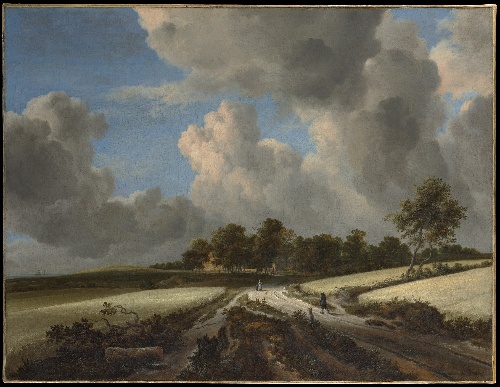
Title: Wheat Fields
Artist: Jacob van Ruisdael
Artist bio: Dutch, Haarlem 1628/29–1682 Amsterdam
Date: ca. 1670
Object type: Painting
Classification: Paintings
Medium: Oil on canvas
Dimensions: 39 3/8 x 51 1/4 in. (100 x 130.2 cm)
Department: European Paintings
Credit line: Bequest of Benjamin Altman, 1913
Accession year: 1914
Repository: Metropolitan Museum of Art, New York, NY
Tags: Roads|Landscapes